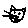
Label: cat